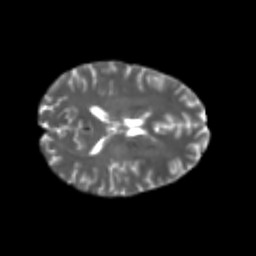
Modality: T2w
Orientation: axial
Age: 23
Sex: female
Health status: healthy
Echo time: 0.074 s